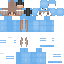
A female skeleton skin with pale skin, wearing brown long hair dressed in a blue hoodie and brown pants, featuring a closed mouth.